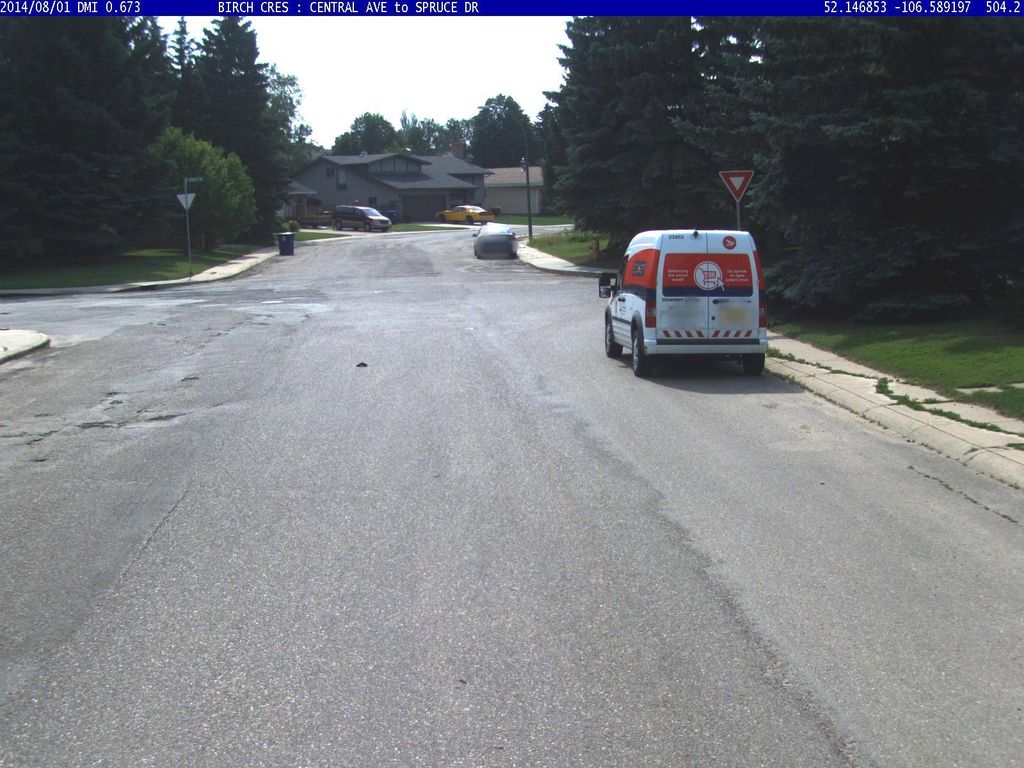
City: saskatoon